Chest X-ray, PA view. Patient: 50 years old, sex M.
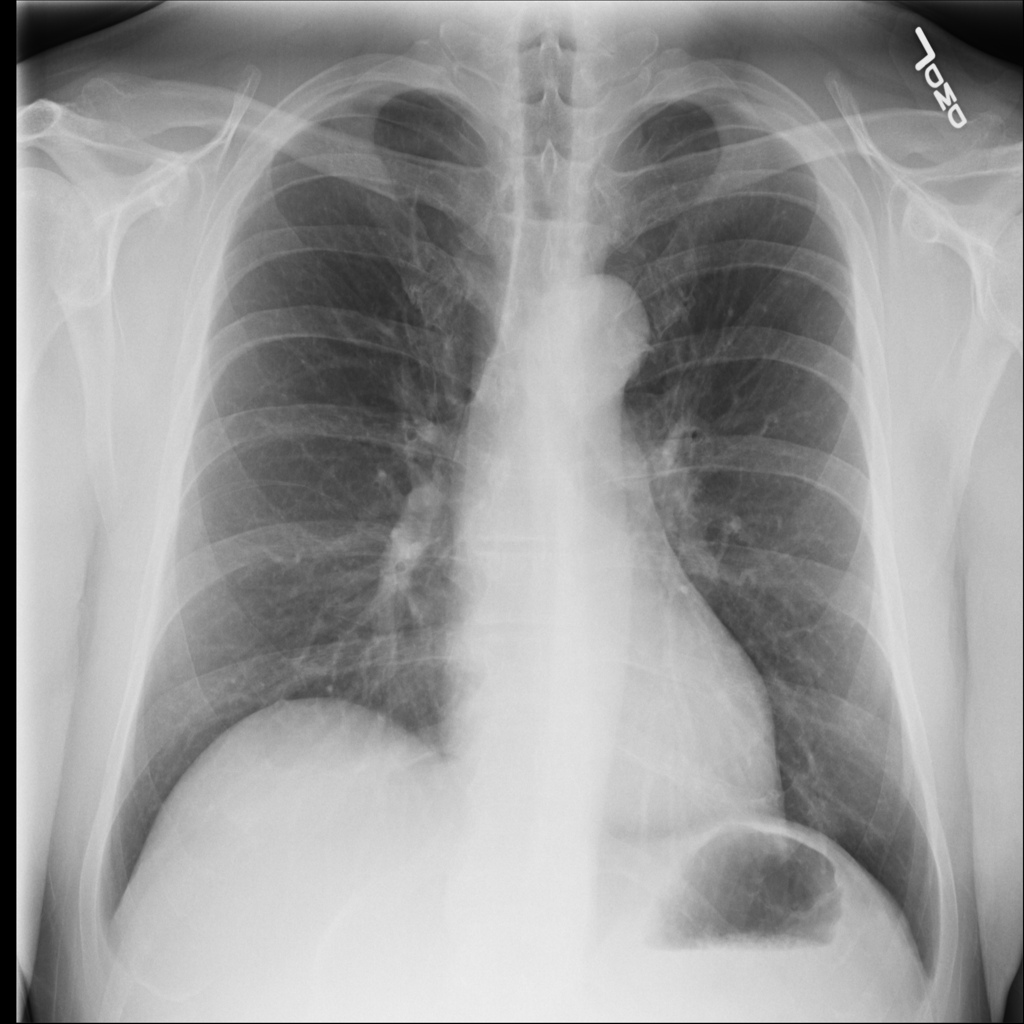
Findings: No Finding